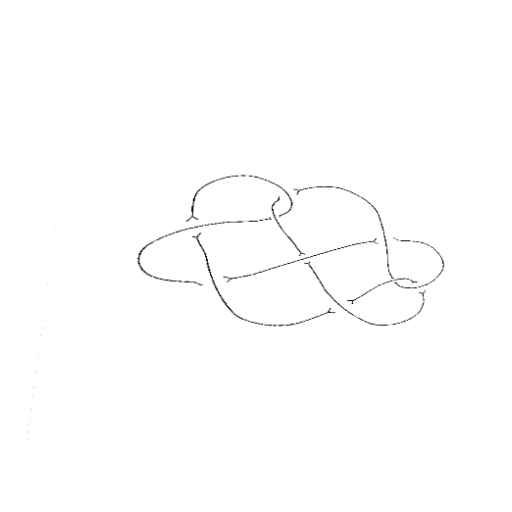
Crossing number: 9